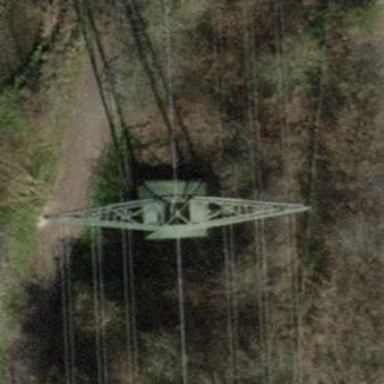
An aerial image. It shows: Lattice structure tower used for power transmission.